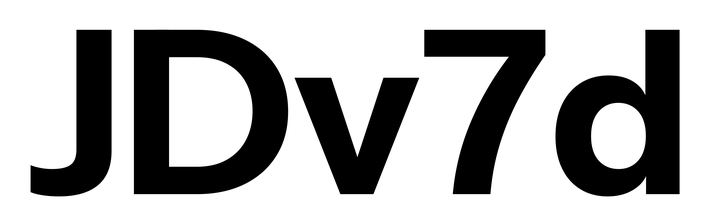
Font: InstrumentSans_Bold